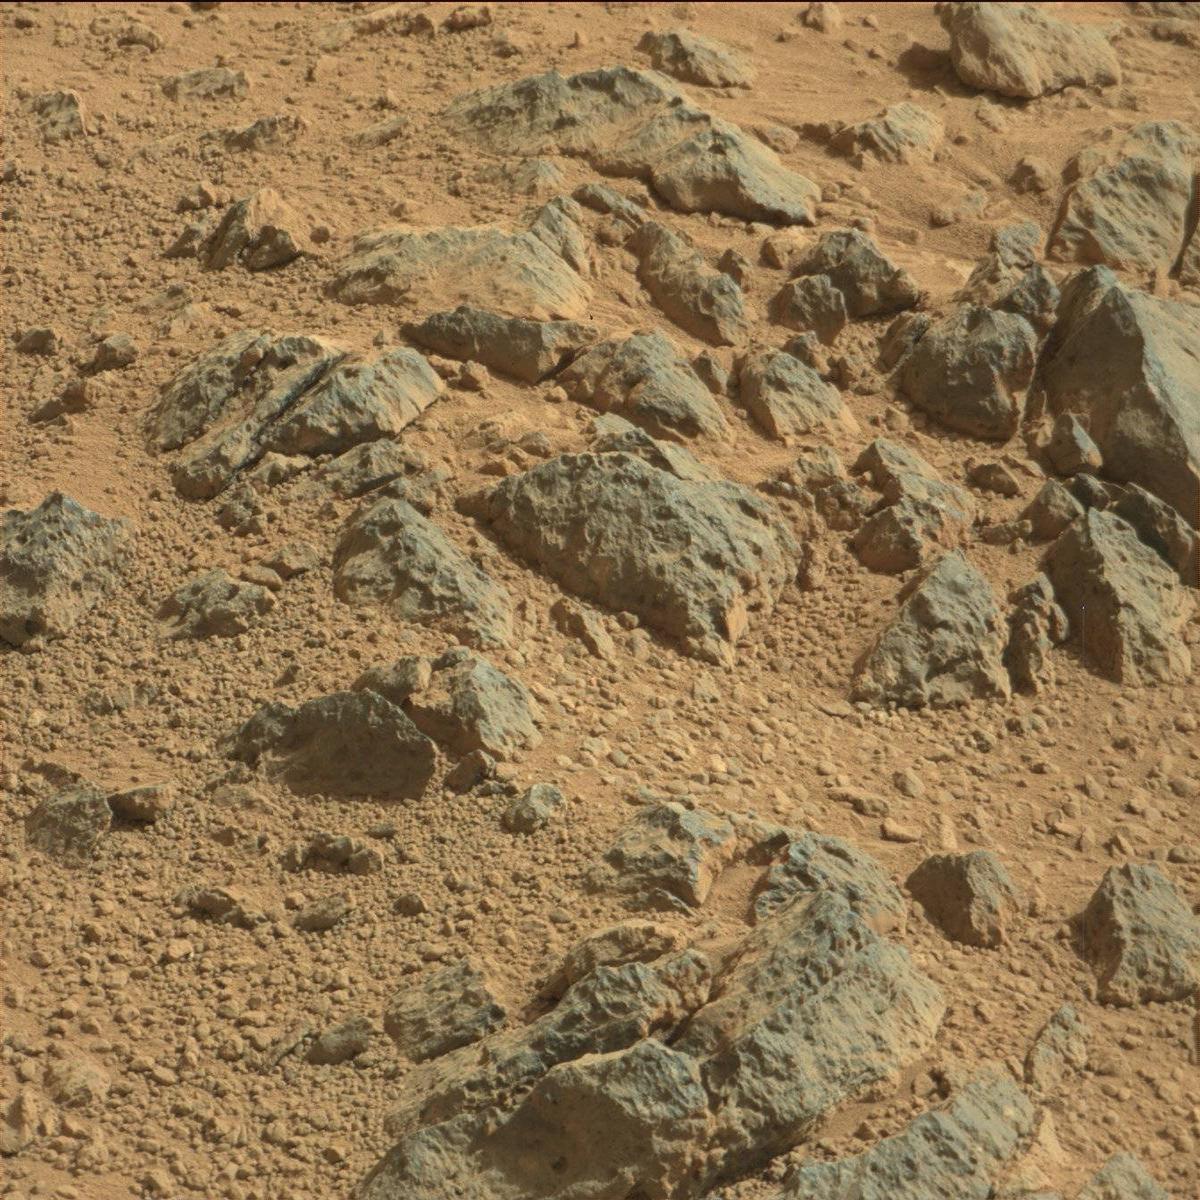
Terrain classes present: Bedrock, Sand / Soil